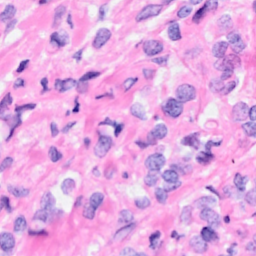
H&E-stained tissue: Breast